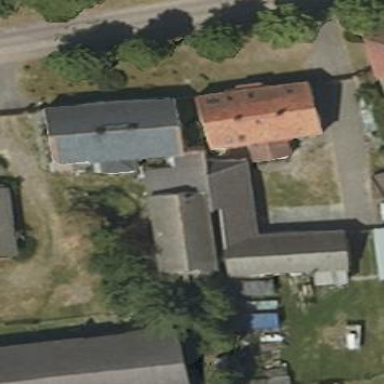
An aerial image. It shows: Shed.